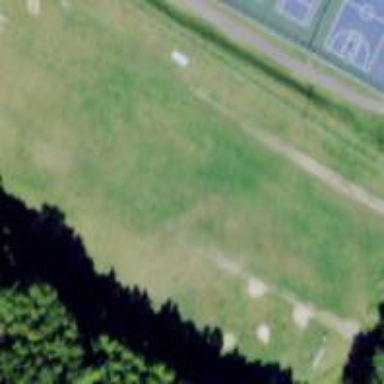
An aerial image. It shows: Soccer pitch for leisure land activities.